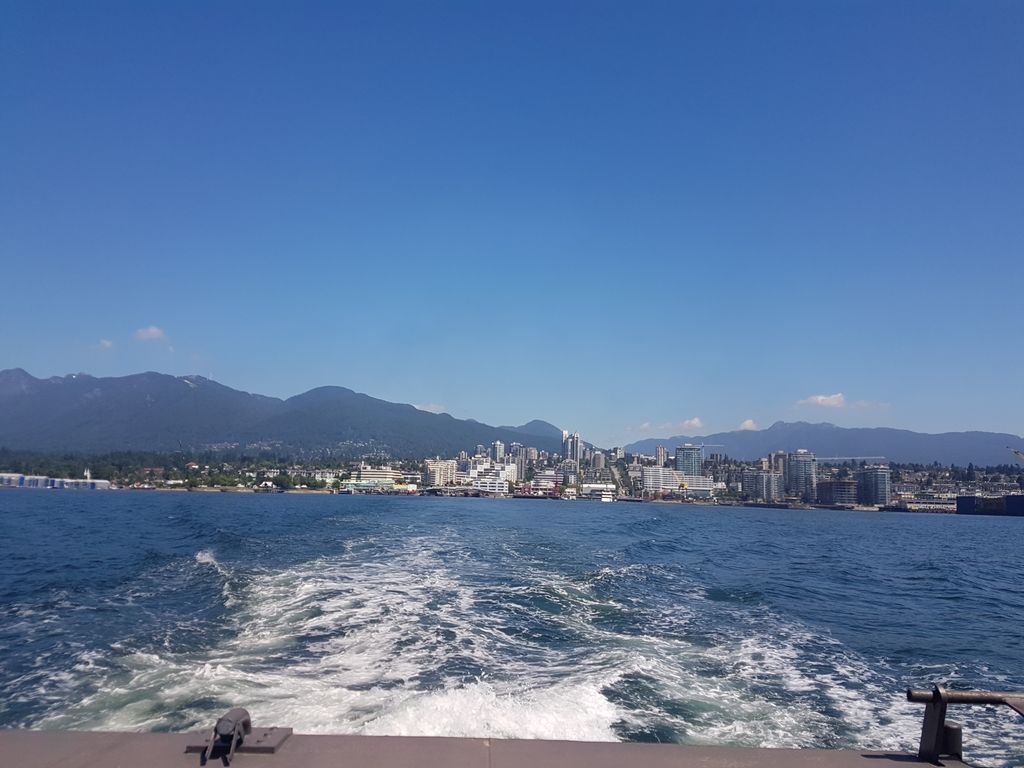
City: vancouver